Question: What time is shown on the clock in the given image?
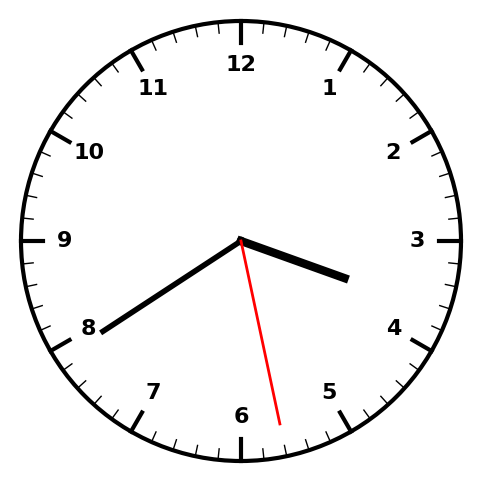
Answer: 03:39:28